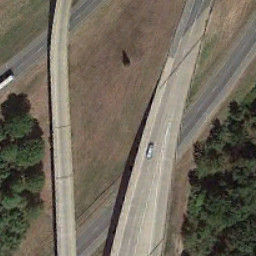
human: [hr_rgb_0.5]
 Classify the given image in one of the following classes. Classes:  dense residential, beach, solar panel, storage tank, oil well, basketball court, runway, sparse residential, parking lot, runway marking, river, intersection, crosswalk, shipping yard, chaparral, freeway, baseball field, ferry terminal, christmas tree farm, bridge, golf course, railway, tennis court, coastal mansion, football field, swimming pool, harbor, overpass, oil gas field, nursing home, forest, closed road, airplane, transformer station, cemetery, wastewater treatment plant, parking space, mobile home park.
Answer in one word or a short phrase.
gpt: overpass